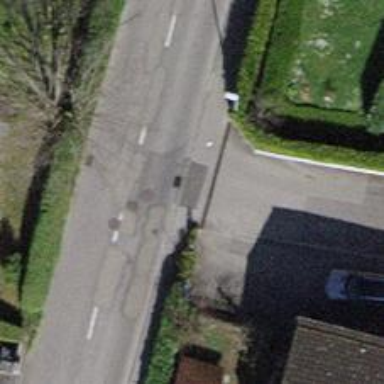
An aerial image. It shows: Unmarked crossing on the road.